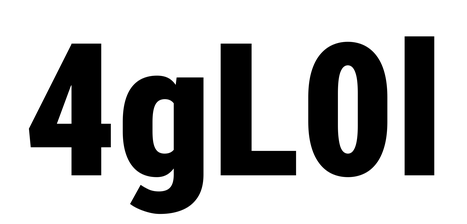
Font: Roboto_Condensed_Black